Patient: sex M, age 25
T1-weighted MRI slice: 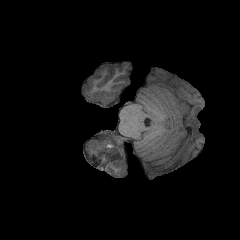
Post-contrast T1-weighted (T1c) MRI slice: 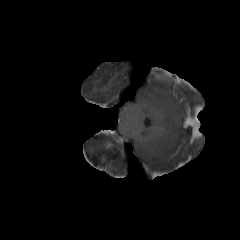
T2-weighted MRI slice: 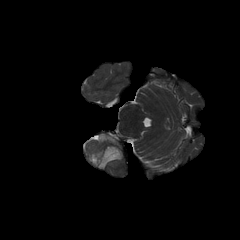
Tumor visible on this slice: yes
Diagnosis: Astrocytoma, IDH-mutant
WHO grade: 2